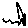
Label: zigzag